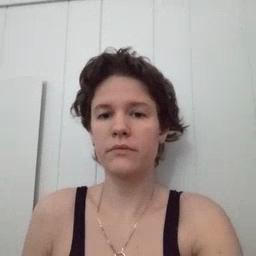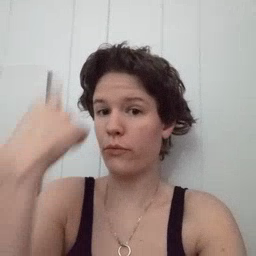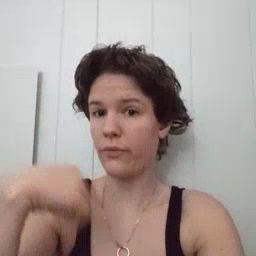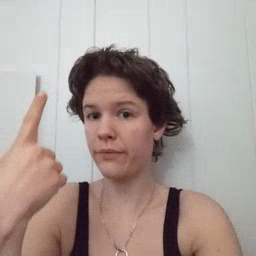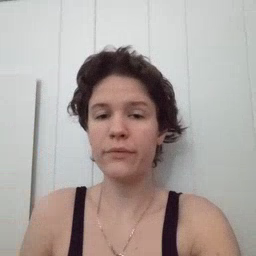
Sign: look